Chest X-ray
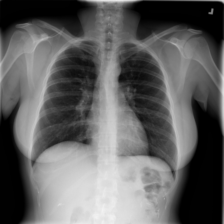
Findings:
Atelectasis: negative
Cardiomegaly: negative
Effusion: negative
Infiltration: negative
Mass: negative
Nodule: negative
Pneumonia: negative
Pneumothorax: negative
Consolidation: negative
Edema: negative
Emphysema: negative
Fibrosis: negative
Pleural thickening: negative
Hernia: negative